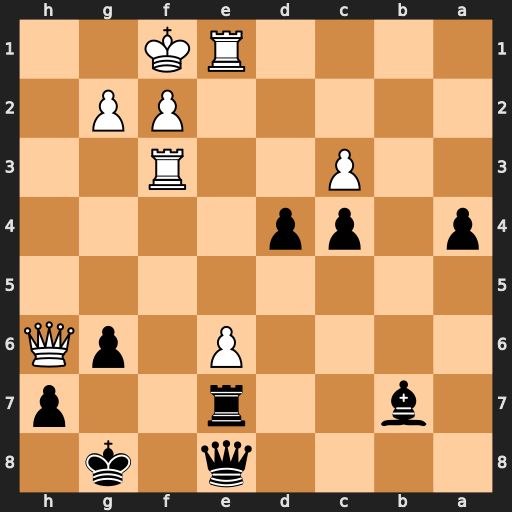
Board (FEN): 4q1k1/1b2r2p/4P1pQ/8/p1pp4/2P2R2/5PP1/4RK2
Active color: b
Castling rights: -
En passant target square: -
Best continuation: Bxf3 gxf3 Rxe6